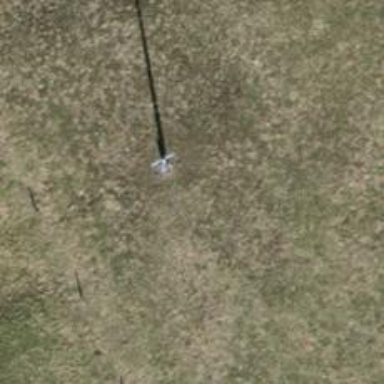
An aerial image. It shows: Power pole.